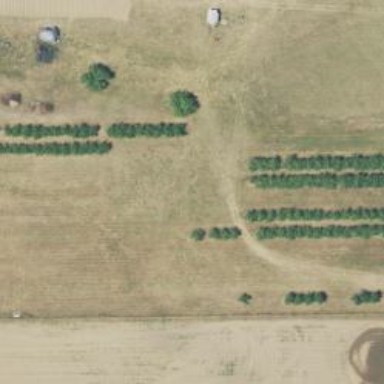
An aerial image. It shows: Orchard.